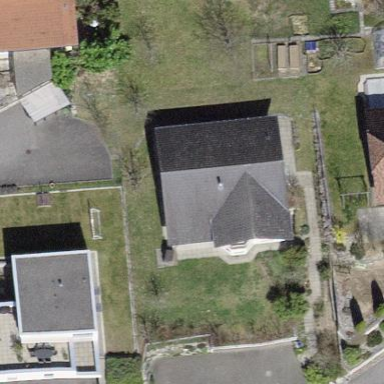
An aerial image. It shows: Simple and straightforward house.